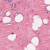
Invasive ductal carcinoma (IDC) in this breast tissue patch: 1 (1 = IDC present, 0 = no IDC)